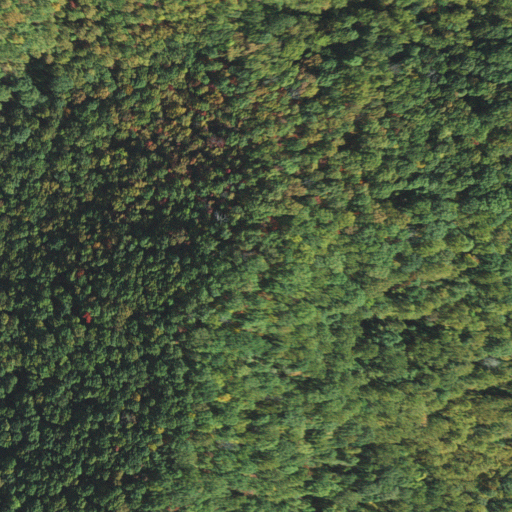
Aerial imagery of mountain in North Carolina named Pat Knob containing deciduous forest and mixed forest